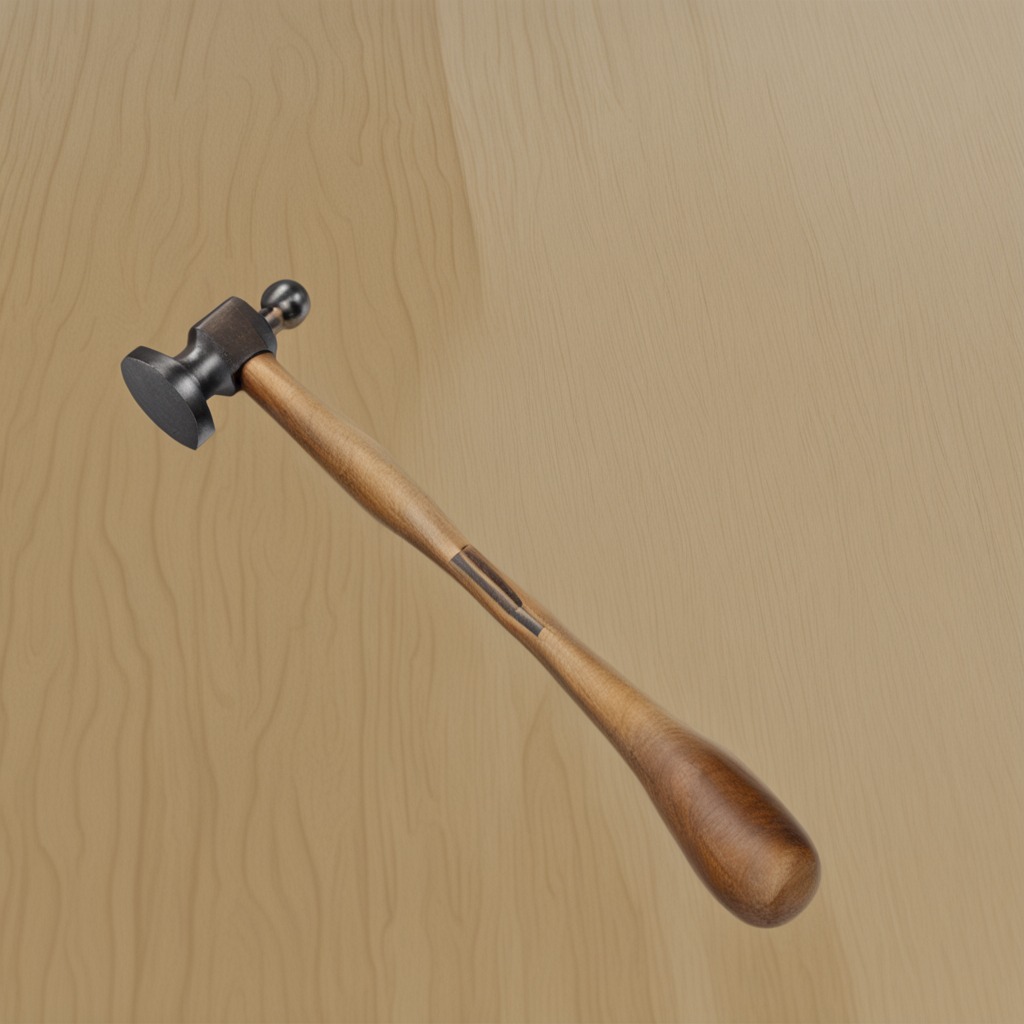
A hammer lies on the plywood surface.